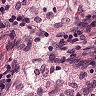
Metastatic tissue present: no